Question: I'm just trying to figure out the ToggleSwitch font that comes with the WPtoolkit, so that I may apply a similar style to other items in my app. How may I determine this?

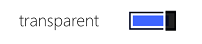
Answer: WPToolkit uses the default Windows Phone resources for fonts/colours.
For the exact styles you can look at the 'Generic.xaml' theme in the <URL>
In this case it's using 'PhoneFontFamilyNormal', 'FontFamily="{StaticResource PhoneFontFamilyNormal}"'
For a full list of Resources for WP take a look <URL>